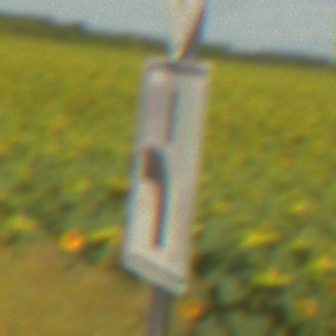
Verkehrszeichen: VerlaufVorfahrtsstrasse5
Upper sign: Vorfahrtsstrasse
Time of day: Midday
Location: Outdoor (RoadRail)
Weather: PartlyCloudy
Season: NotSpecified
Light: Natural